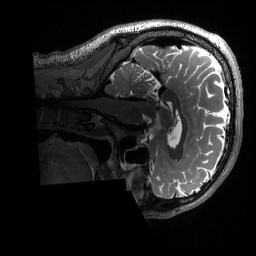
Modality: T2w
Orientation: sagittal
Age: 26
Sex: male
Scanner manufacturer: siemens
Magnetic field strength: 3 T
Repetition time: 3.2 s
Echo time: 0.563 s